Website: slack
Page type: payment
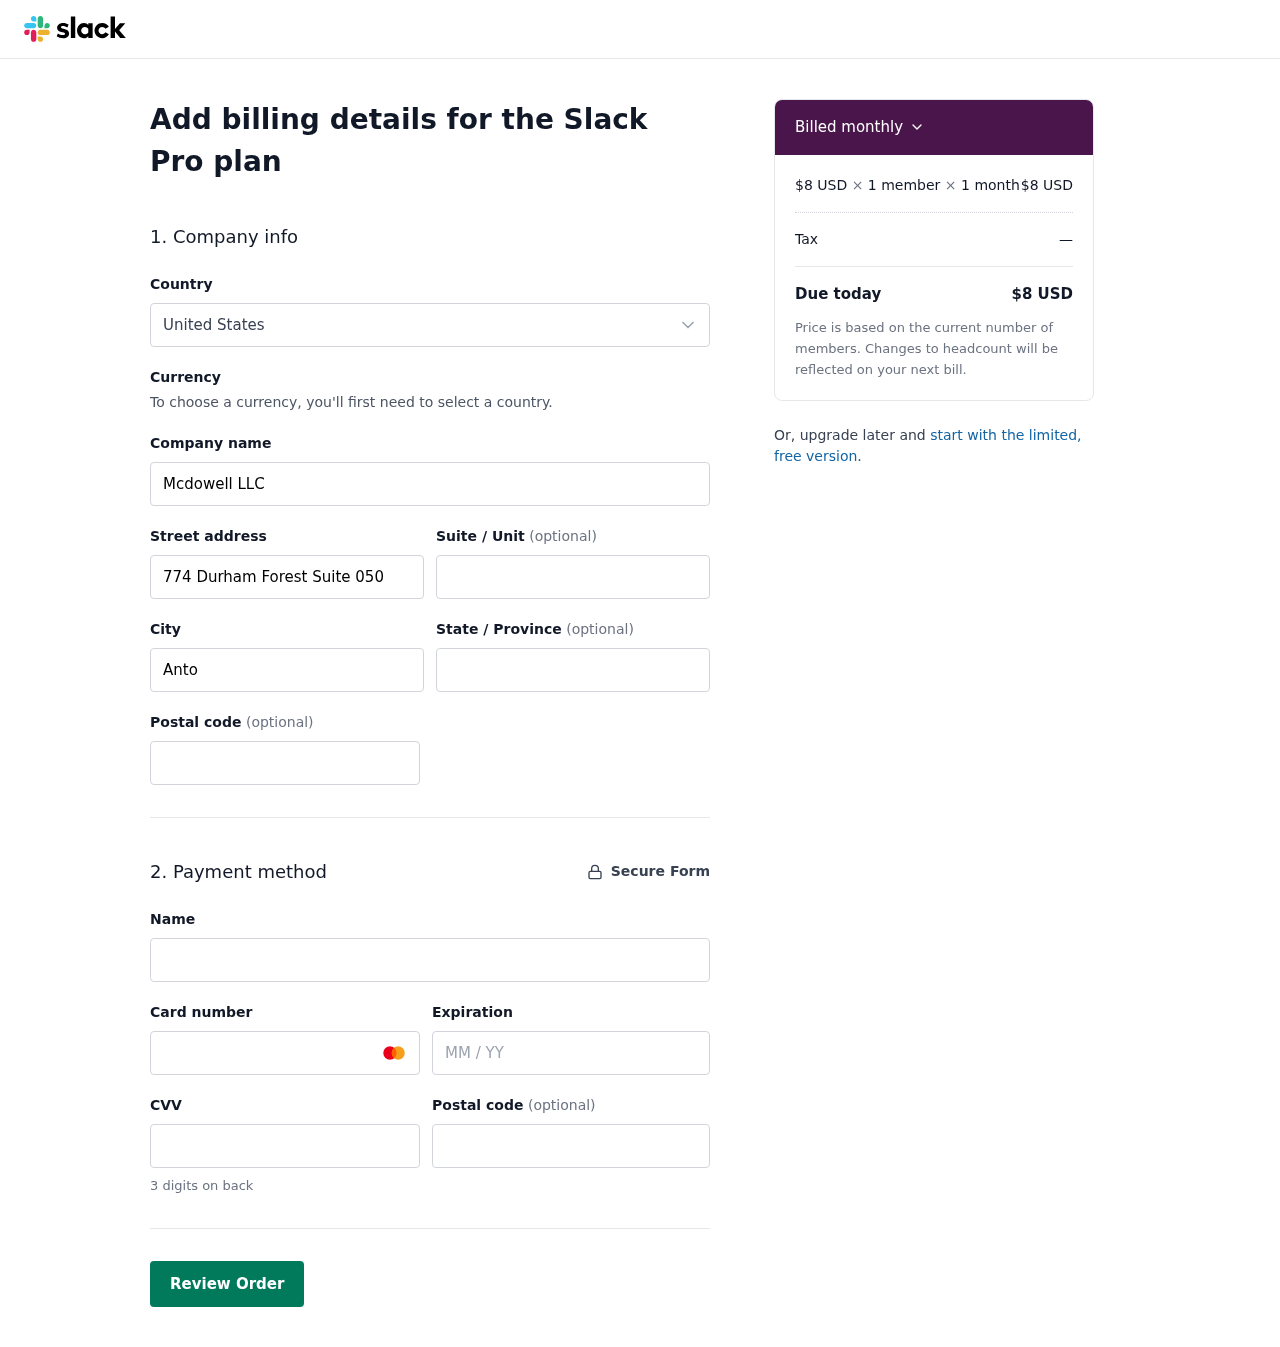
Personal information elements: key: PII_COUNTRY
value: United States
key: PII_COMPANY
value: Mcdowell LLC
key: PII_STREET
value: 774 Durham Forest Suite 050
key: PII_CITY
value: Antoniofurt
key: PII_STATE
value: Indiana
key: PII_POSTCODE
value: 08541
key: PII_FULLNAME
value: Allison Hines
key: PII_CARD_NUMBER
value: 2700 9485 3963 6851
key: PII_CARD_EXPIRY
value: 06/26
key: PII_CARD_CVV
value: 242
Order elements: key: ORDER_PRICE_PER_MEMBER
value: $8 USD
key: ORDER_NUM_MEMBERS
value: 1 member
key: ORDER_NUM_MONTHS
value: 1 month
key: ORDER_SUBTOTAL
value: $8 USD
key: ORDER_TAX
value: —
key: ORDER_TOTAL
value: $8 USD